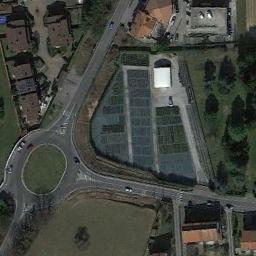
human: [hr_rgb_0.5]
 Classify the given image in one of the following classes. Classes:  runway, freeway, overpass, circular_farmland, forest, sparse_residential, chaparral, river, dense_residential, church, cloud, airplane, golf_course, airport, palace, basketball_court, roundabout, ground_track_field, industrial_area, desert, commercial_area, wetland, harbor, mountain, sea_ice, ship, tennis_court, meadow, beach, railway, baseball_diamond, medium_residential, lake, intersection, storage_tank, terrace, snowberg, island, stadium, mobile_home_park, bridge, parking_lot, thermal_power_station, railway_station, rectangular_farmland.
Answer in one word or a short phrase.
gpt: roundabout